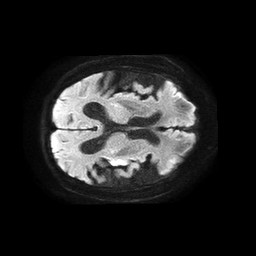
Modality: TRACE
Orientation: axial
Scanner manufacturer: philips
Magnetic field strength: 1.5 T
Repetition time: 4.6 s
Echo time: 0.08941 s